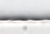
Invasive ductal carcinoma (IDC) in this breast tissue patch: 0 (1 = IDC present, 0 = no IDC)